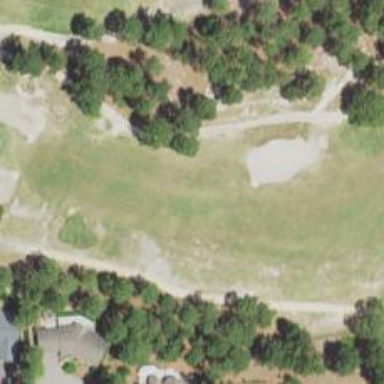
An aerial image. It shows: Golf hole.